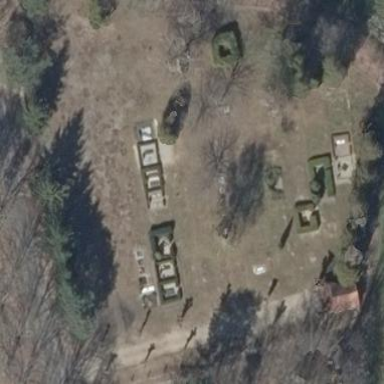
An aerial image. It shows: Cemetery.